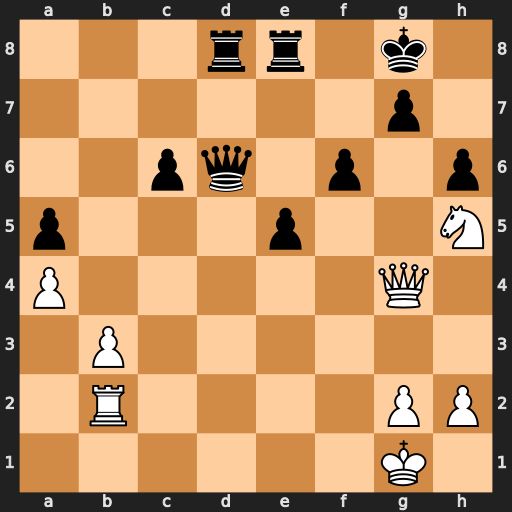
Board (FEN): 3rr1k1/6p1/2pq1p1p/p3p2N/P5Q1/1P6/1R4PP/6K1
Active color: w
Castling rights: -
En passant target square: -
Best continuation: Qxg7#